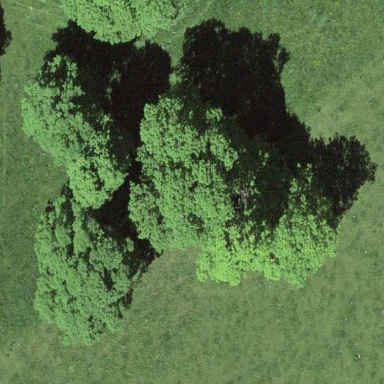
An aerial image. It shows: Forest with broadleaved trees.